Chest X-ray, PA view. Patient: 49 years old, sex M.
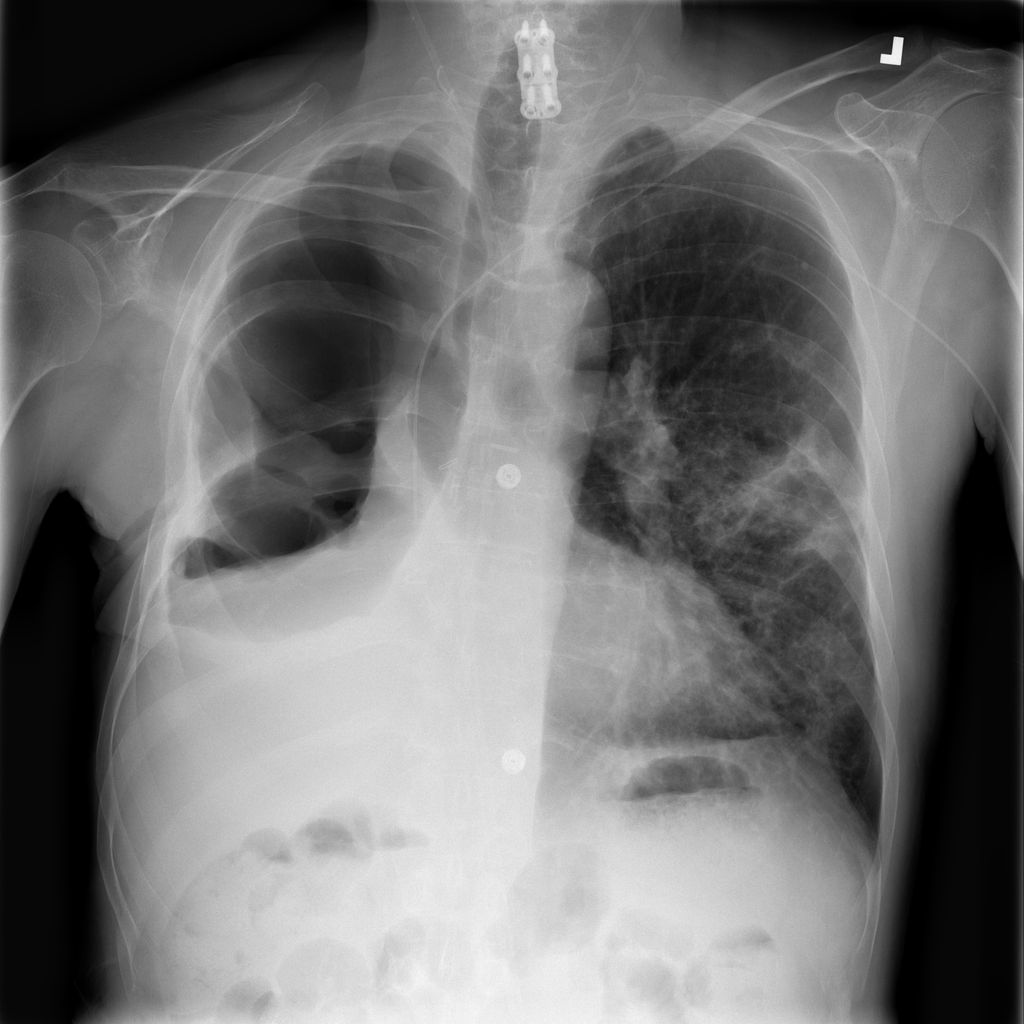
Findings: Infiltration